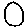
Label: circle